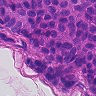
Metastatic tissue present: yes